Aerial crown-view tile of a tropical tree (Barro Colorado Island, Panama), acquired 20241112:
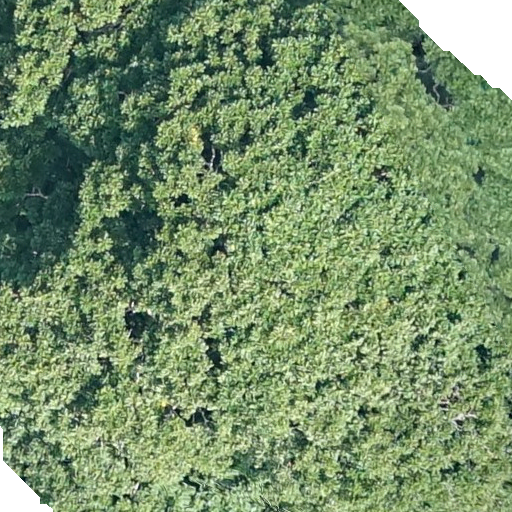
Species: Dipteryx oleifera
GBIF accepted scientific name: Dipteryx oleifera
Crown area: 567.106 m²